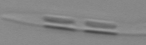
Label: Pseudo-nitzschia